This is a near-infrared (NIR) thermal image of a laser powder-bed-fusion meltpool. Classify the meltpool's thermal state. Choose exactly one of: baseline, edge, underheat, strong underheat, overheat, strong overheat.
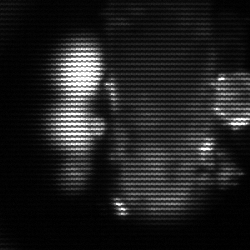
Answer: strong underheat